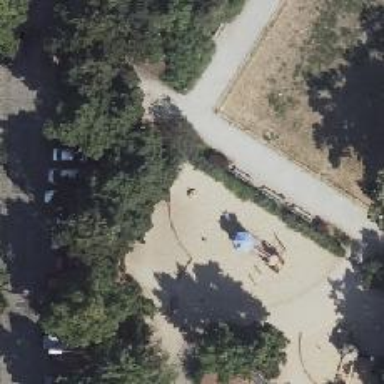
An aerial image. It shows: Springy playground.